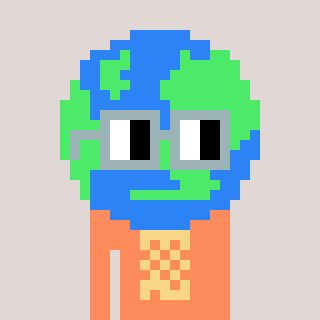
a pixel art character with square dark gray glasses, a earth-shaped head and a peachy-colored body on a warm background